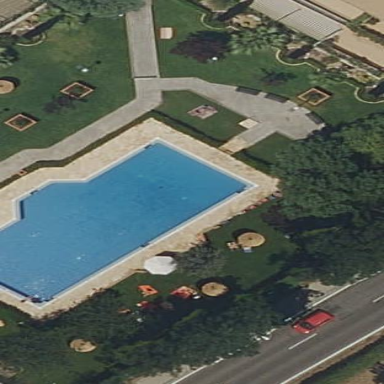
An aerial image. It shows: Swimming pool located in leisure land.